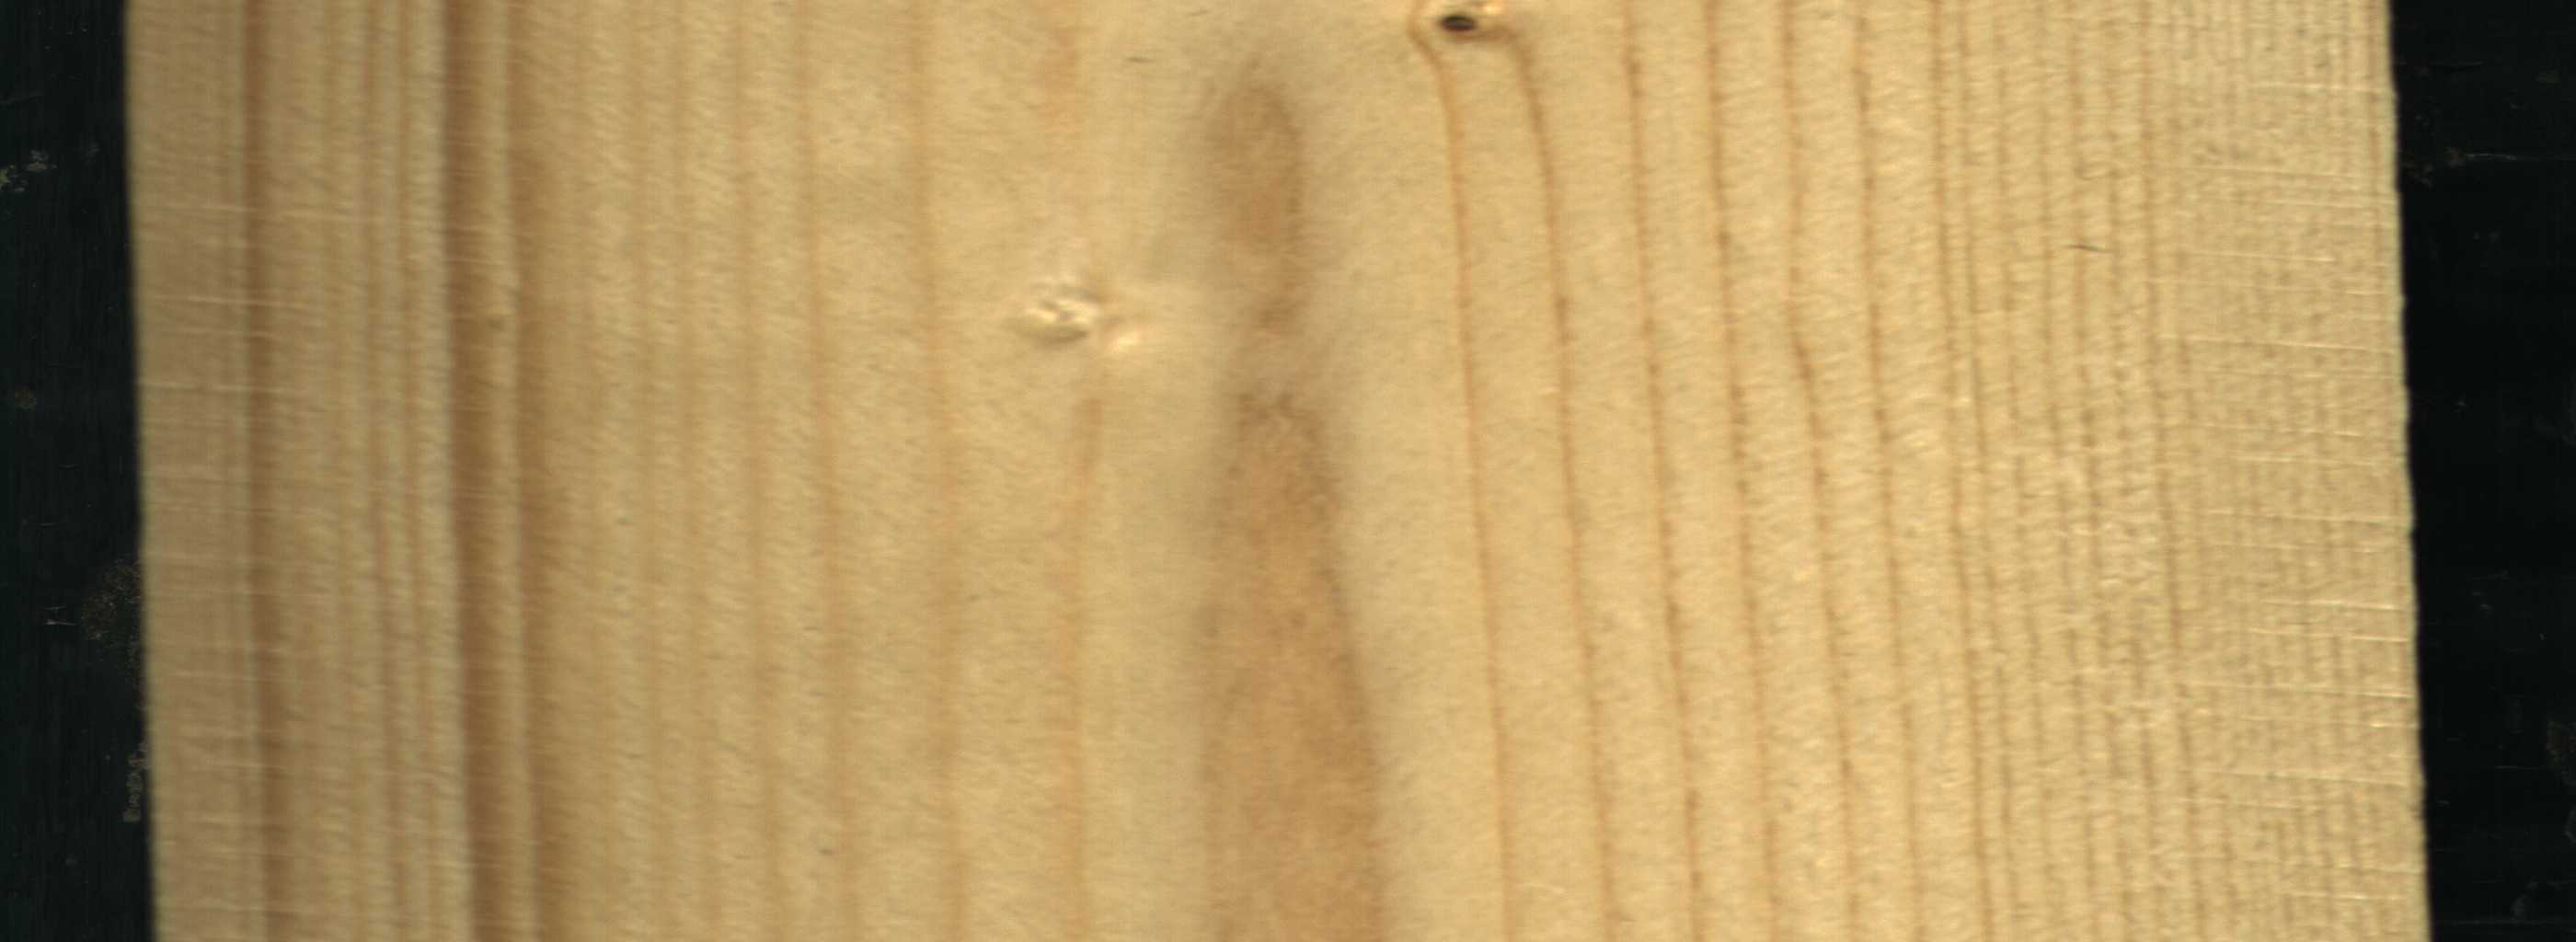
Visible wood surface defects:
Live_Knot